Field crop: maize
Growth stage: 1
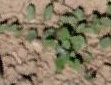
Species: convolvulus